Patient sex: F
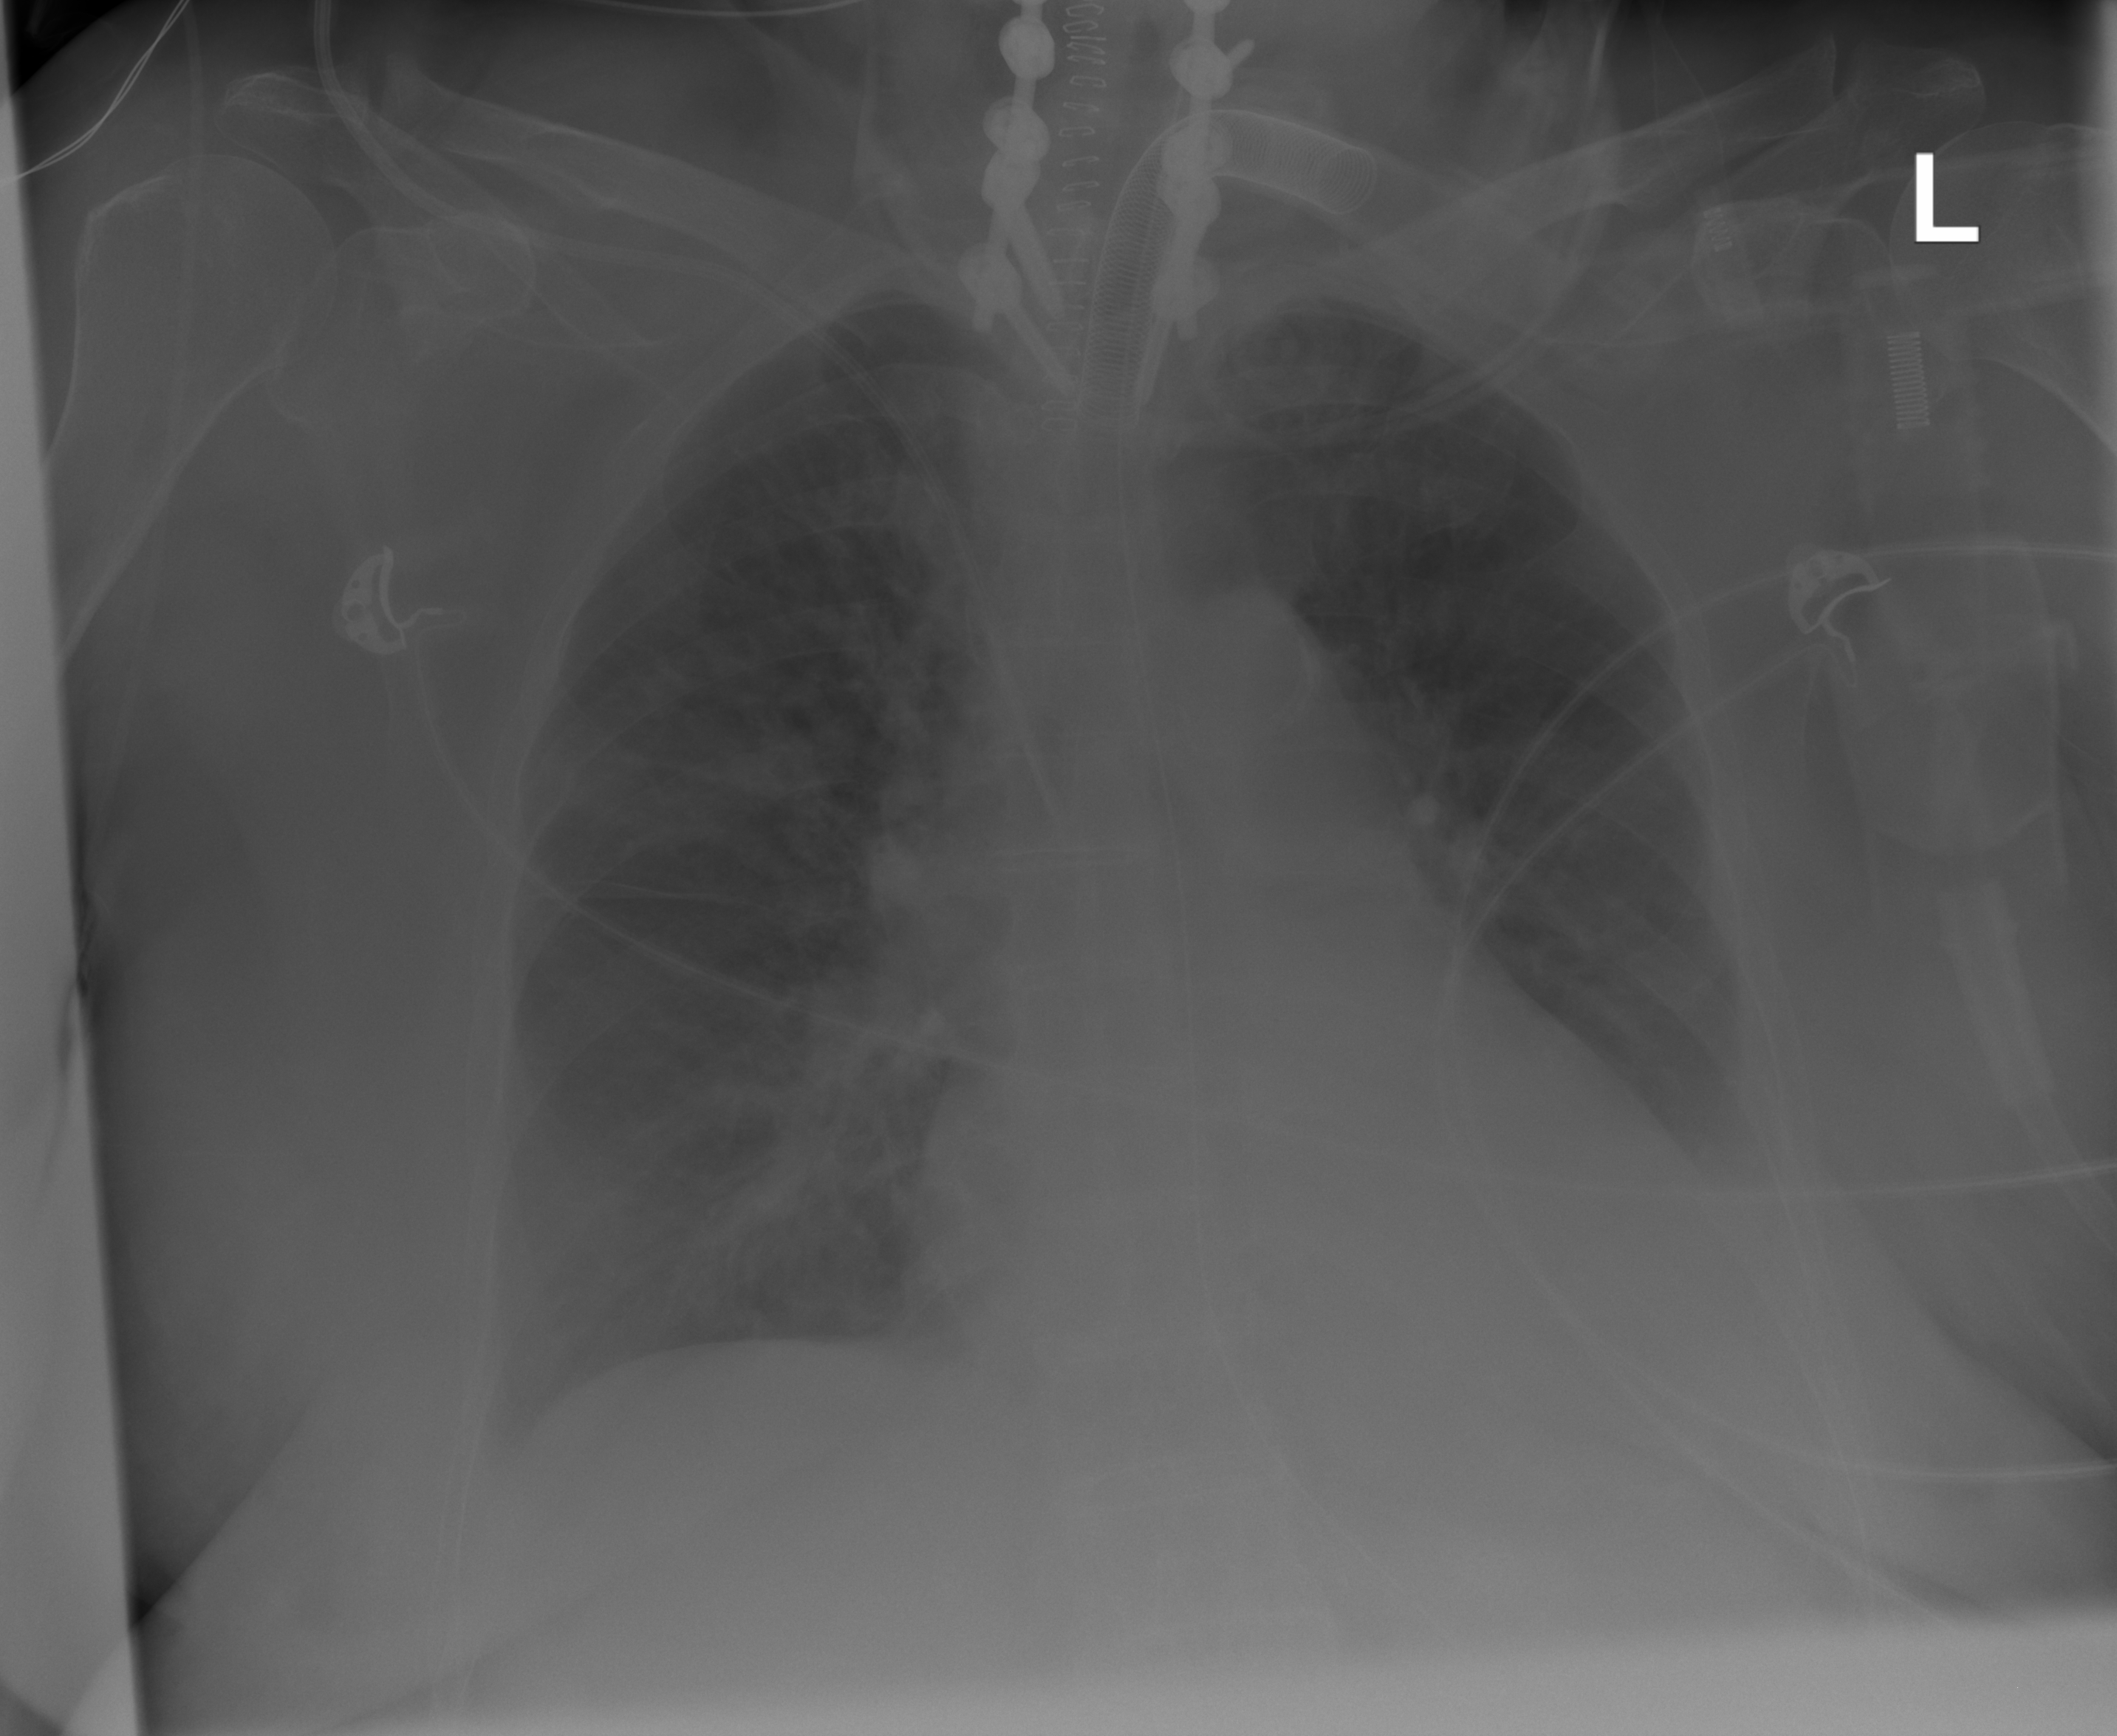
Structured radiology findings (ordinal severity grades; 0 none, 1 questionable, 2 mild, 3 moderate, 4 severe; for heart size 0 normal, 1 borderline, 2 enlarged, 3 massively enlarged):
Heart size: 2
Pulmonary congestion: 2
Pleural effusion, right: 2
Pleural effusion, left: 2
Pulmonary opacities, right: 0
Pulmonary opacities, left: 0
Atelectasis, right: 0
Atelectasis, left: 2